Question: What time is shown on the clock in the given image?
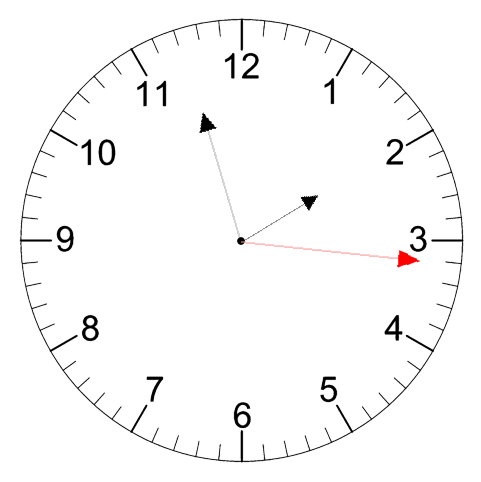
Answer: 01:57:16